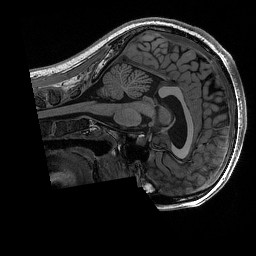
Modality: T1w
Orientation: sagittal
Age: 20
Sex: female
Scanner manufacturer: siemens
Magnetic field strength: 3 T
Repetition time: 2.53 s
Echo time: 0.0033 s